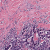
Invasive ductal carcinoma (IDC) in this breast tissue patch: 1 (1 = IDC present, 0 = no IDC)